Interaction volume radius: 5 \u00c5
Interaction volume height: 20 \u00c5
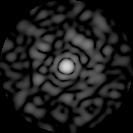
Disorder parameter: 0.8141